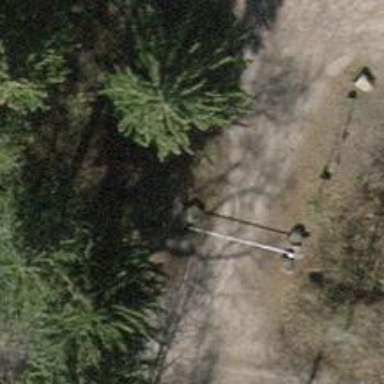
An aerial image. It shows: Lift gate barrier.